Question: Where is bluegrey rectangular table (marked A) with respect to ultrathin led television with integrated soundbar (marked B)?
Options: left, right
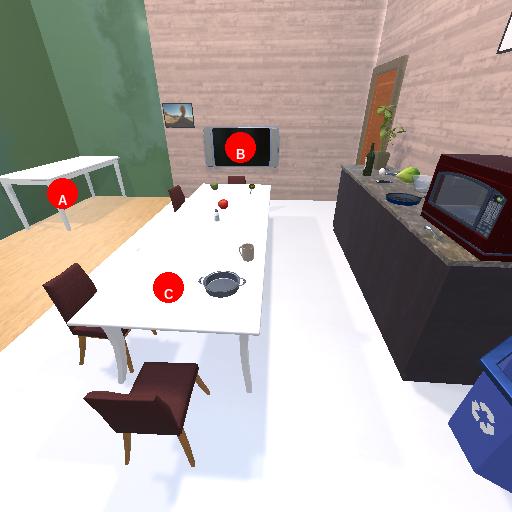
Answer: left